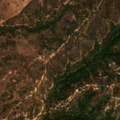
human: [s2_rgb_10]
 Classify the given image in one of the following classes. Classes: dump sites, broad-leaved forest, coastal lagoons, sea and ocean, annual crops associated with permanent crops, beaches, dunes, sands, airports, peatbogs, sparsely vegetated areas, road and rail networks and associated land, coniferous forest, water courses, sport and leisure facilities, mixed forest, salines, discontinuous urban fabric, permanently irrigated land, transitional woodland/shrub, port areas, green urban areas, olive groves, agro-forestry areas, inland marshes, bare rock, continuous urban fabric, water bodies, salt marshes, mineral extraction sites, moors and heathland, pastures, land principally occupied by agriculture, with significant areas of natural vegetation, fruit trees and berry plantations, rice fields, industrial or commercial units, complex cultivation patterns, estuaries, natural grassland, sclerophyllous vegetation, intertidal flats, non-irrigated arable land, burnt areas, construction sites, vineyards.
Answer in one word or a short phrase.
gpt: pastures, broad-leaved forest, mixed forest